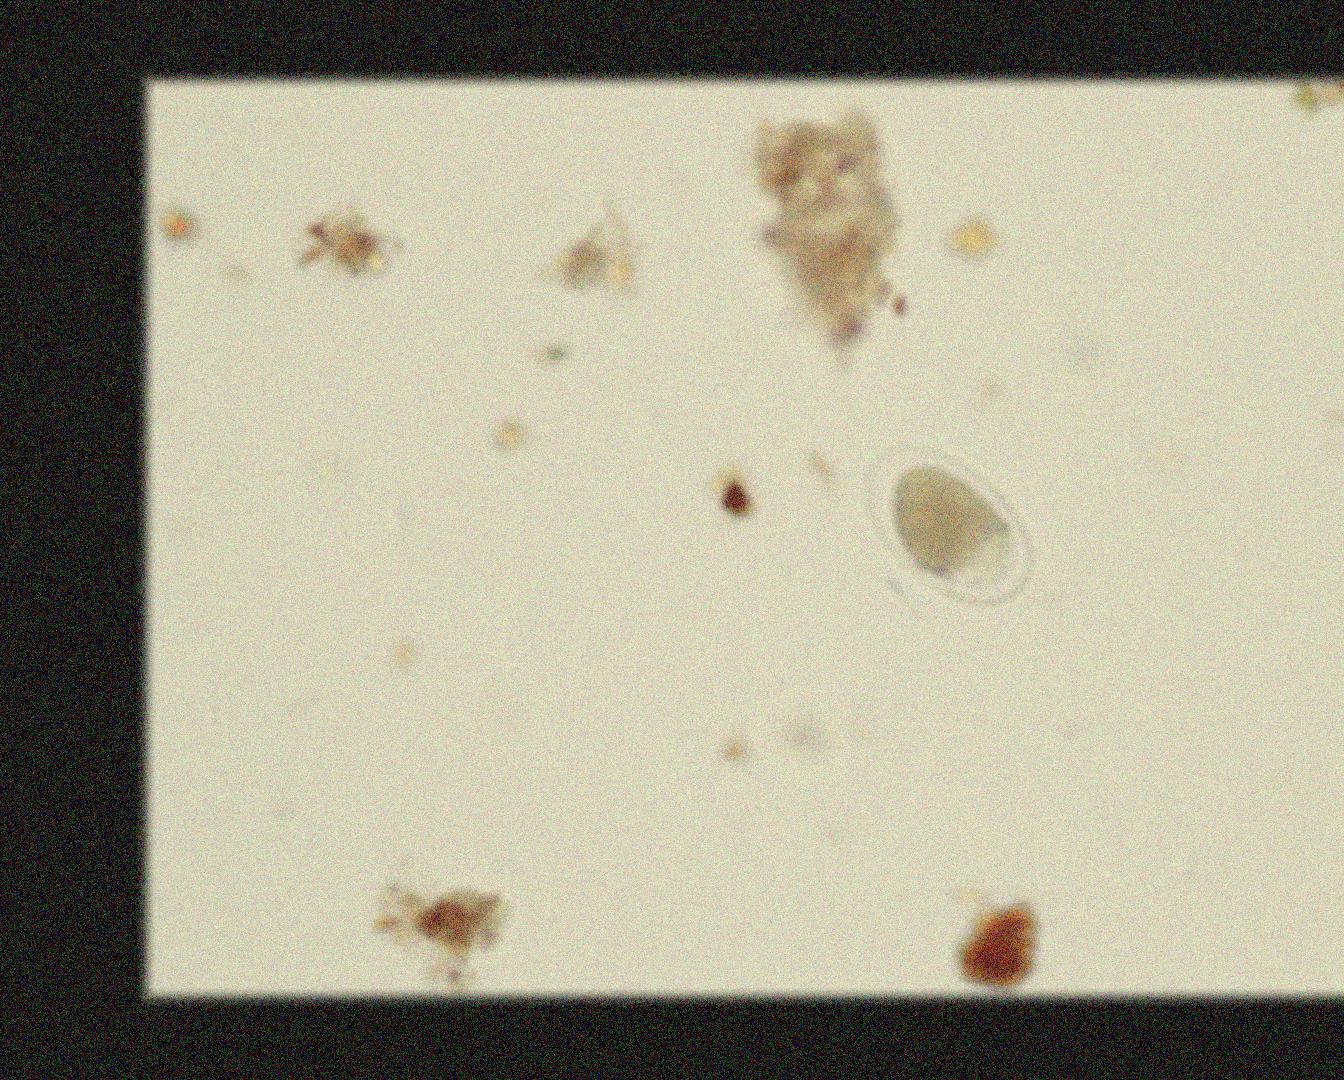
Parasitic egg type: Hookworm egg